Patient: sex M, age 60
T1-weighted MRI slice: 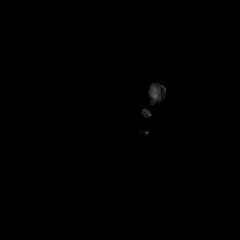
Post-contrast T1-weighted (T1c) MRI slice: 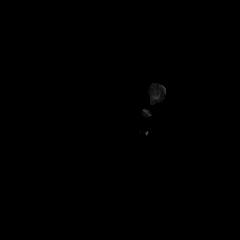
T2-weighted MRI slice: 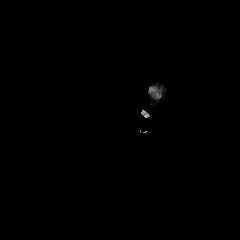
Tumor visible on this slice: no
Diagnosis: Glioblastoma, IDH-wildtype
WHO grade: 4